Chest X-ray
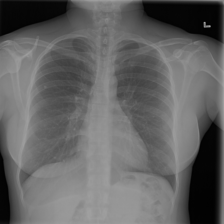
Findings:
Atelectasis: negative
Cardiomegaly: negative
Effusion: negative
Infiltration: negative
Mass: negative
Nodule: positive
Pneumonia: negative
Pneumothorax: negative
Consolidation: negative
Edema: negative
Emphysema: negative
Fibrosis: negative
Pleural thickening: negative
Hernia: negative